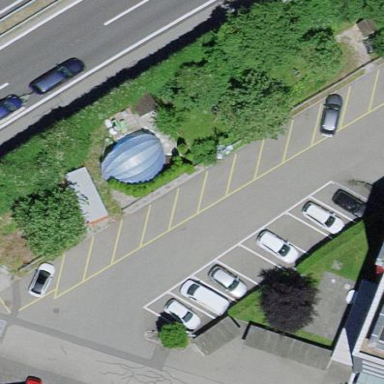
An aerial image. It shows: Parking area.